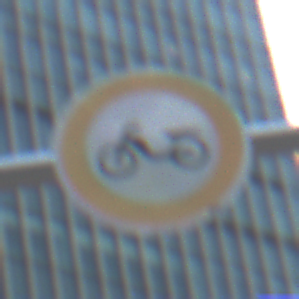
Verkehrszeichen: VerbotMofas
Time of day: MorningAfternoon
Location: Outdoor (Urban)
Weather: PartlyCloudy
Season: NotSpecified
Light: Natural